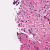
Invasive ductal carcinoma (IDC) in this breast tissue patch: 0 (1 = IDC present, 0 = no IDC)